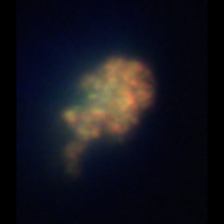
Taxon: Unknown_detritus
Group: Unknown